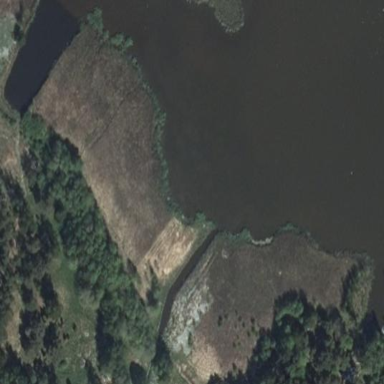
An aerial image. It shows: Reedbed in wetland area.